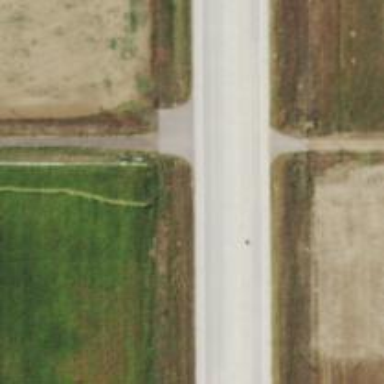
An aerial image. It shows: Secondary road.